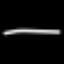
Label: line